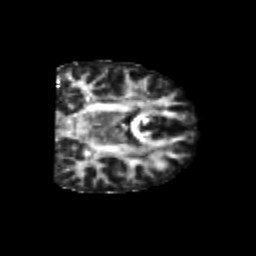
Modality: FA
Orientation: coronal
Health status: healthy
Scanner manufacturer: philips
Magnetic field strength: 3 T
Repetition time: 6.964 s
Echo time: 0.092 s